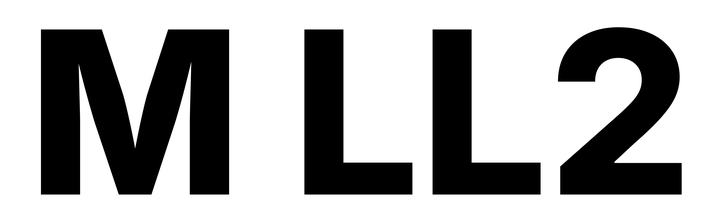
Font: Inter_ExtraBold